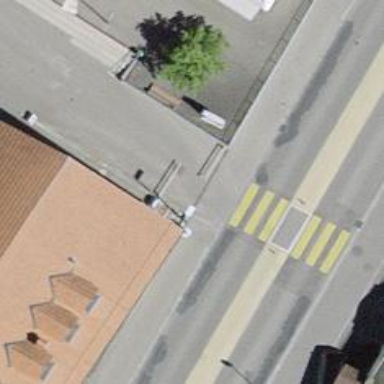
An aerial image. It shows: Cycle barrier.